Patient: sex M, age 57
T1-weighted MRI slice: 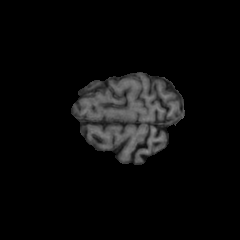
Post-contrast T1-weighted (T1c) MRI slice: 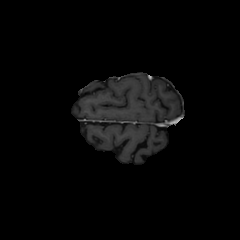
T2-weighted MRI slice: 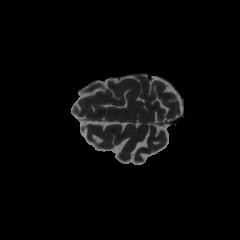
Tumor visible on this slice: no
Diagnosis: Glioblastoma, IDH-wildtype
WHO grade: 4